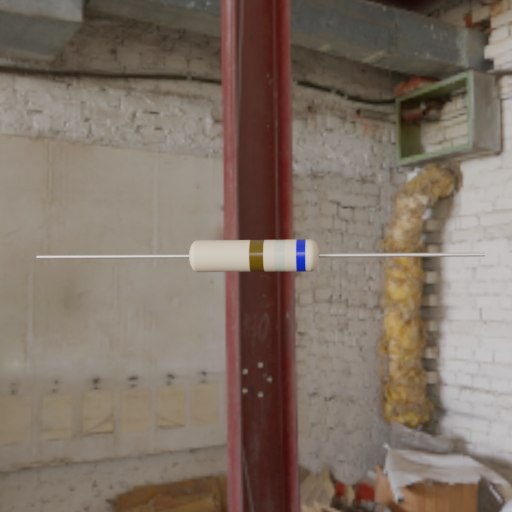
Resistor colour bands (in order): brown, silver, blue